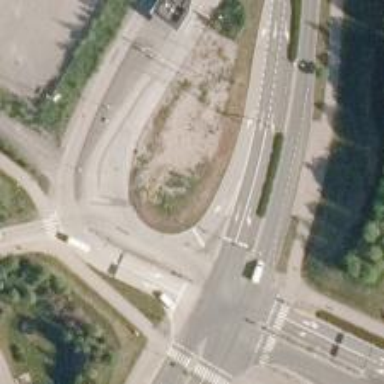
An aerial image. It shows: Tertiary_link road with asphalt surface.